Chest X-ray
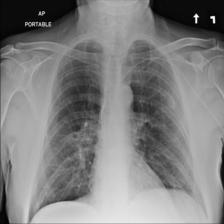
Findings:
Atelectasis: negative
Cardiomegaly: negative
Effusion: negative
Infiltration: negative
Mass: positive
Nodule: negative
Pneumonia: negative
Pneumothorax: negative
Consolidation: negative
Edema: negative
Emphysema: negative
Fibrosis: negative
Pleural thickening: negative
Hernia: negative